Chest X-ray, AP view. Patient: 58 years old, sex M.
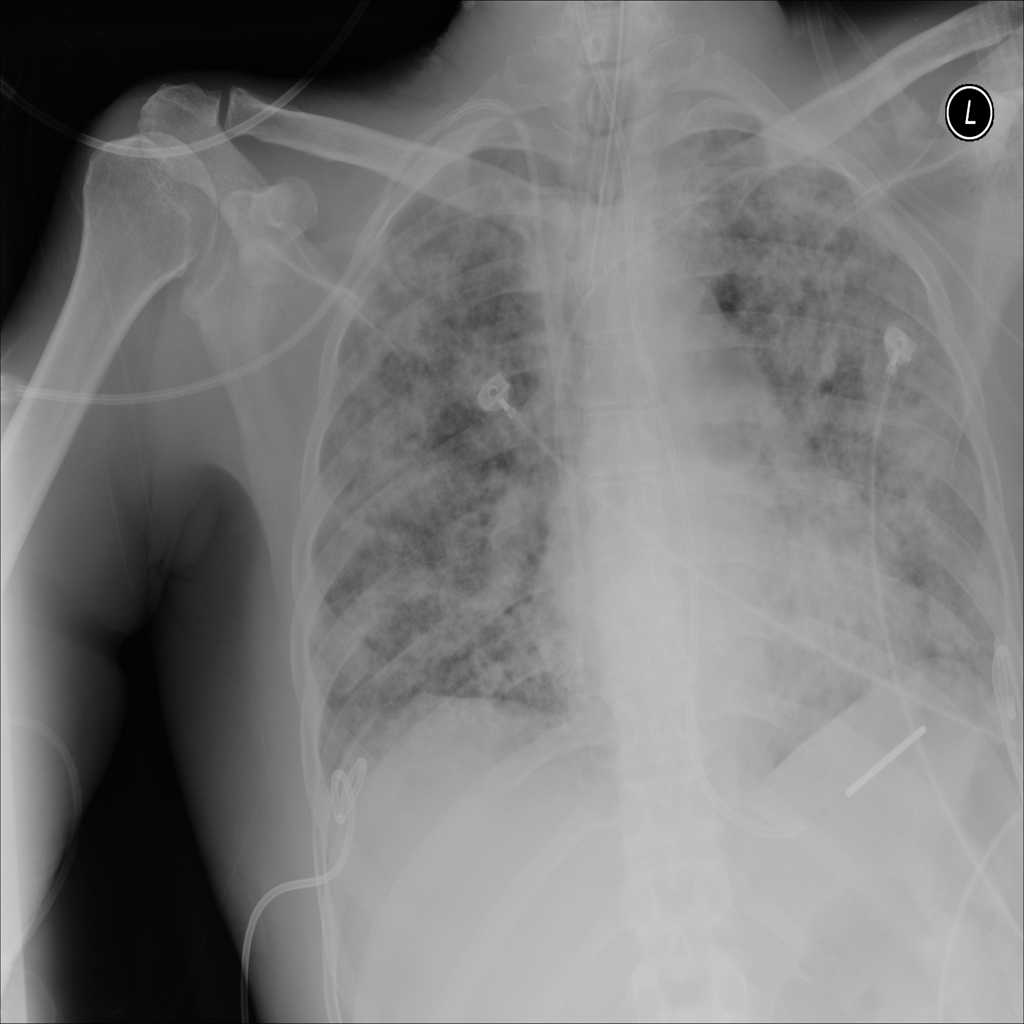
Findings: No Finding